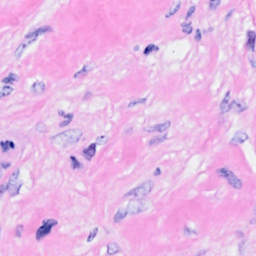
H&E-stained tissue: Breast